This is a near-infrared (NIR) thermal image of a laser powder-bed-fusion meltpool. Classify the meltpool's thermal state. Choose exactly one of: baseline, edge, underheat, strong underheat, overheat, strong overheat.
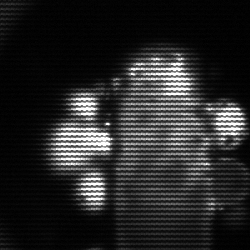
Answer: strong underheat